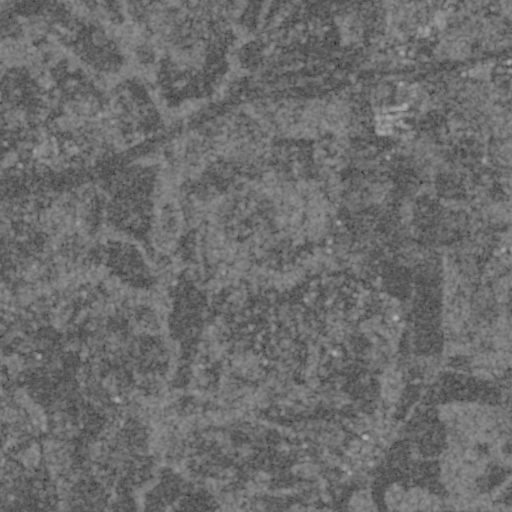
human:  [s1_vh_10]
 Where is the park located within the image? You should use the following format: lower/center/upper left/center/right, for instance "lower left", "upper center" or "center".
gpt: The park is located in the lower left of the image.
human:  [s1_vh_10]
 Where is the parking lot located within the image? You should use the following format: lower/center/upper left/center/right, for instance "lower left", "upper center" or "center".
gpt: The parking lot is located in the lower left of the image.
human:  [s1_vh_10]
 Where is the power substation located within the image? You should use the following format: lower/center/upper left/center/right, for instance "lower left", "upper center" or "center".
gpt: The power substation is located in the upper right of the image.
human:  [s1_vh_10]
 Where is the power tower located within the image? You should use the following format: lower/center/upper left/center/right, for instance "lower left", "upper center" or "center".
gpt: The power tower is located in the right of the image.
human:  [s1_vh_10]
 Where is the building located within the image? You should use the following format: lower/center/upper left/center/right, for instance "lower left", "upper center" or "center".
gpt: There is no building in the image.

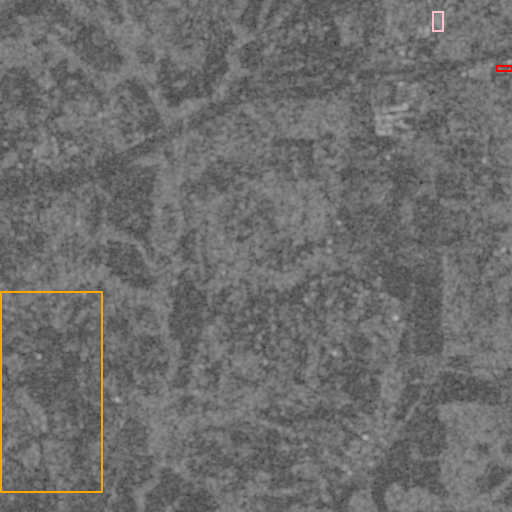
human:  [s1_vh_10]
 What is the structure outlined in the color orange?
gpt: The structure outlined in orange is a park.
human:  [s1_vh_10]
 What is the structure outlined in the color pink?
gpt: The structure outlined in pink is a power substation.
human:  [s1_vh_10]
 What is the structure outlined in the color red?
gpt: The structure outlined in red is a building.
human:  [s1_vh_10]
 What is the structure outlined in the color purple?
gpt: There is no purple outline.